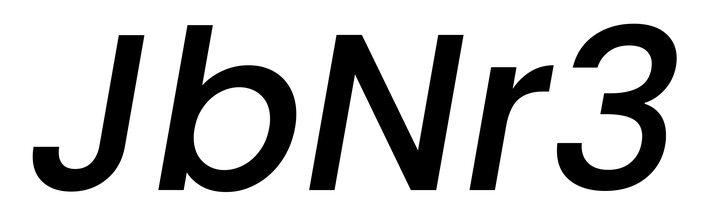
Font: Poppins-MediumItalic